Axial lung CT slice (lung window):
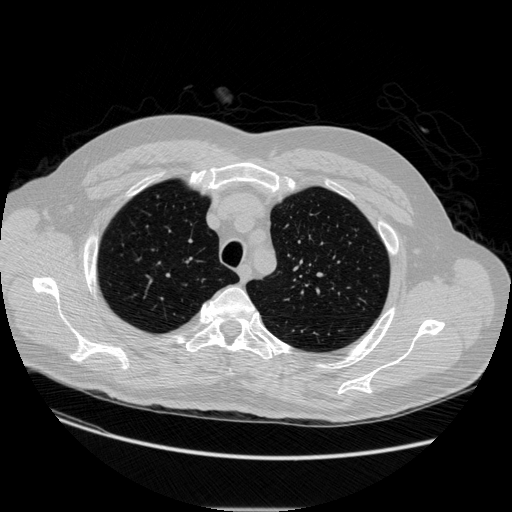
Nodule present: no